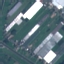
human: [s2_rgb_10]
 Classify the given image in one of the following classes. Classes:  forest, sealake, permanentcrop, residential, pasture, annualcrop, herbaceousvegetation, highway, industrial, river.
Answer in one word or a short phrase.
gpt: Industrial